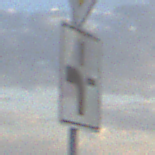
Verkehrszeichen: VerlaufVorfahrtsstrasse1
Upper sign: Vorfahrtsstrasse
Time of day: SunriseSunset
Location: Outdoor (Nature)
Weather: PartlyCloudy
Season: NotSpecified
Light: Natural